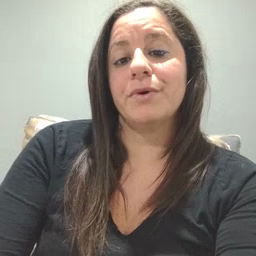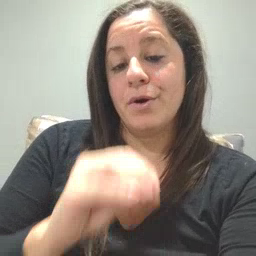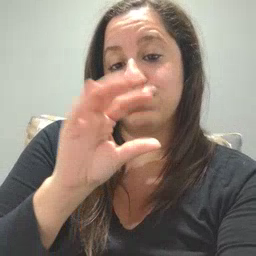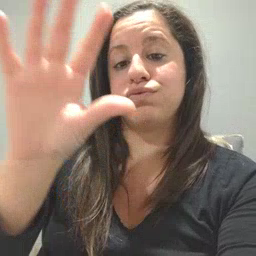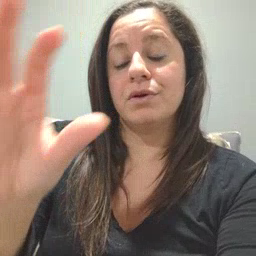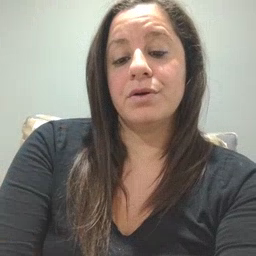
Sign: balloon